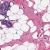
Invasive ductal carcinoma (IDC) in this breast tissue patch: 0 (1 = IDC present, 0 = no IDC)